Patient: sex M, age 64
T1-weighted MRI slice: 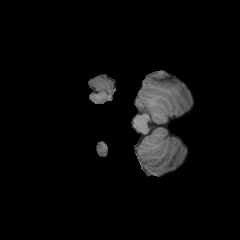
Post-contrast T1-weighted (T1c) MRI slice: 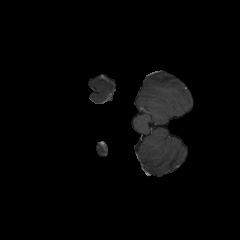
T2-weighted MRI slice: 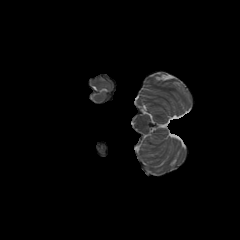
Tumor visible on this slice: no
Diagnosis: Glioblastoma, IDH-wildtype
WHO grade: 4